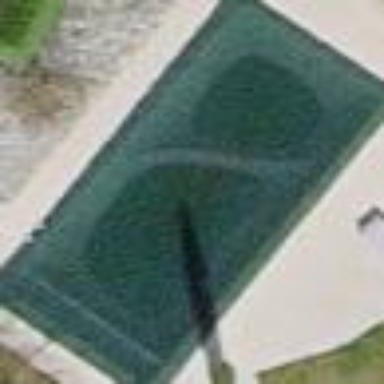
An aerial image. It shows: Swimming pool located in leisure land.